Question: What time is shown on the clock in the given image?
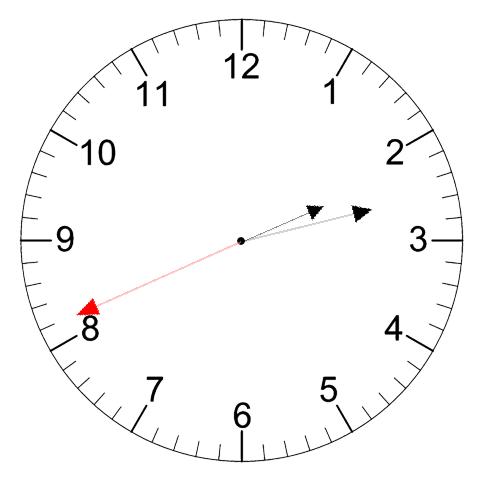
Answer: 02:12:41